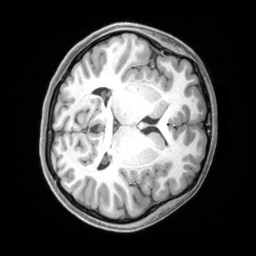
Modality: T1w
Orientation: axial
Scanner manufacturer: siemens
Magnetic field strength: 3 T
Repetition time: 2.5 s
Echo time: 0.00218 s